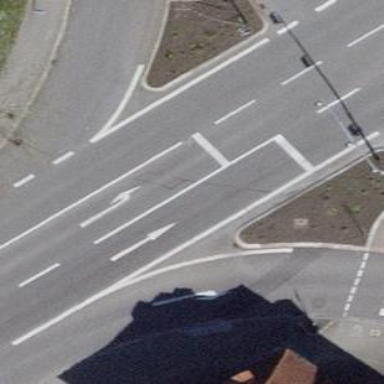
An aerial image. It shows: Kerb barrier.